Field crop: maize
Growth stage: 2
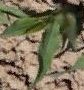
Species: maize